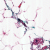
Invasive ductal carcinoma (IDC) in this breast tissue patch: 0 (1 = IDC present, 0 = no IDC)